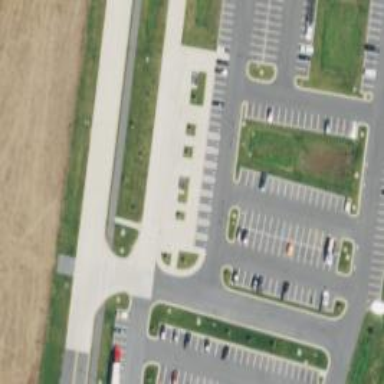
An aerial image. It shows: Parking space is available.